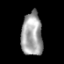
Tissue: prostate
Cell type: T cells
Senescence score: 0.3581
Nuclear area (px): 893
Mean DAPI intensity: 161.41